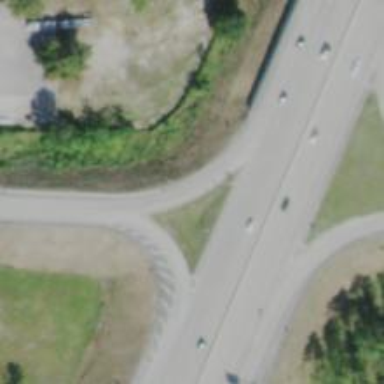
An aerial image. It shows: Trunk link highway.